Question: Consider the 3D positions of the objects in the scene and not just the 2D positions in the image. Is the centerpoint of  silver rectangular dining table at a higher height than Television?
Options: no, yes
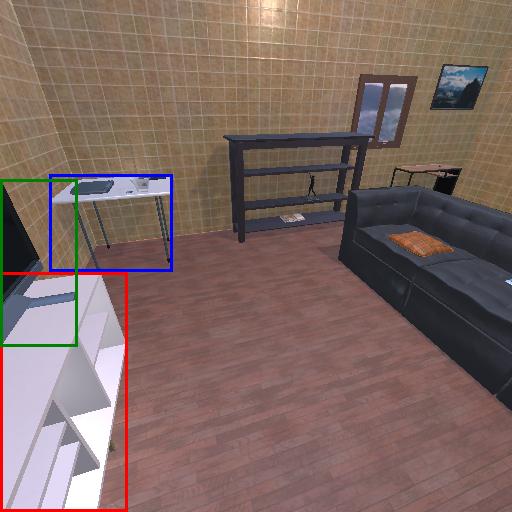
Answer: no